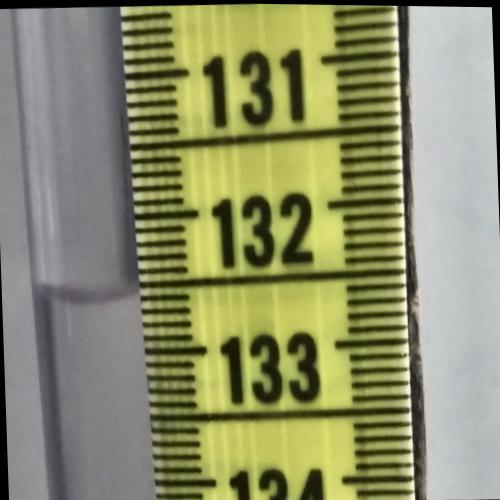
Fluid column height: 132.6 cm